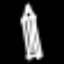
Label: pencil